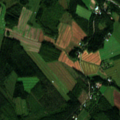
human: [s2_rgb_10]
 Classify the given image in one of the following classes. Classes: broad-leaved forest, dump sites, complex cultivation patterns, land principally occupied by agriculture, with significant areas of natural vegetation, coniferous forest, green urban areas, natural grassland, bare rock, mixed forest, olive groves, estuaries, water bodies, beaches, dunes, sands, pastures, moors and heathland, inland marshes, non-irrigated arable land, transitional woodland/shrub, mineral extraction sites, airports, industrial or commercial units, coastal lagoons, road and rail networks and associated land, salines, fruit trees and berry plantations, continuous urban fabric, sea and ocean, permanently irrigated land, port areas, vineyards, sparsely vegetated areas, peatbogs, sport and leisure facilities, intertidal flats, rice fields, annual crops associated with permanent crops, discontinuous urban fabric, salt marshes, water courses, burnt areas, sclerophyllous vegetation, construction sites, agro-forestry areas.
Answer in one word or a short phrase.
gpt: land principally occupied by agriculture, with significant areas of natural vegetation, coniferous forest, mixed forest, transitional woodland/shrub